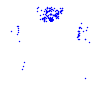
Particle: kaon